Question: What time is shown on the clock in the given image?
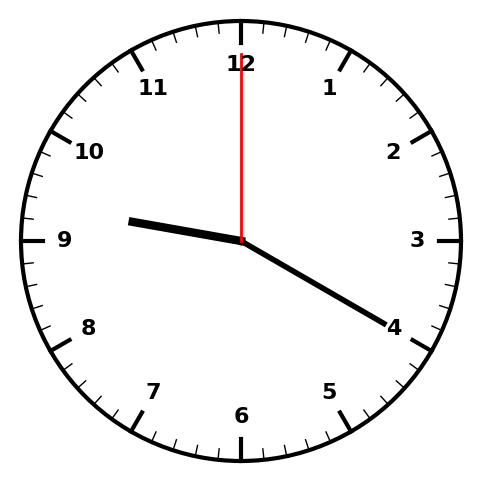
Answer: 09:20:00